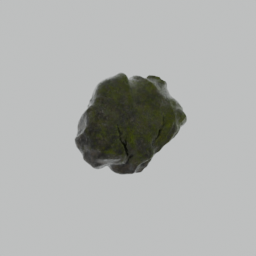
Label: nature